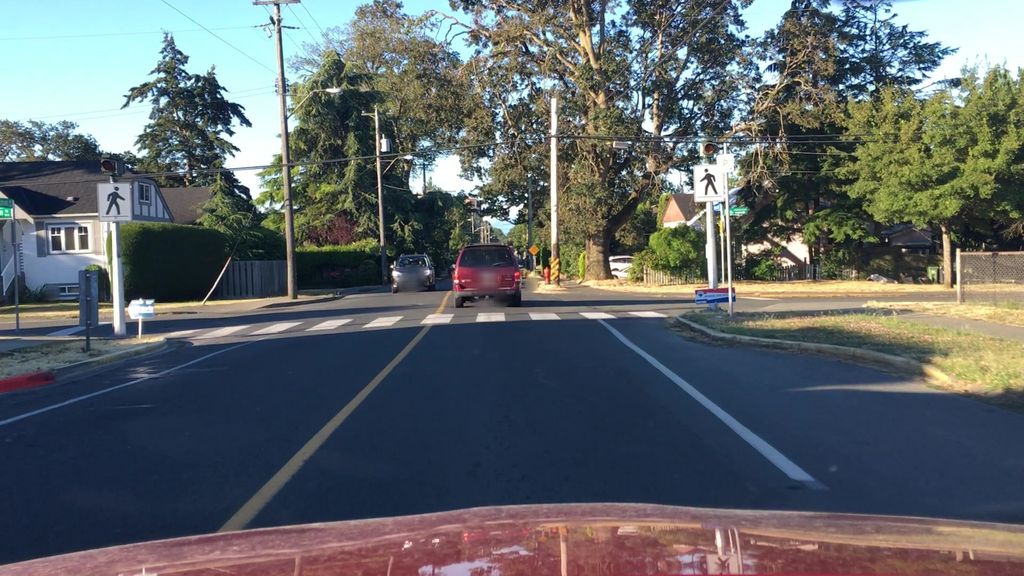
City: victoria